Field crop: tomato
Growth stage: 1
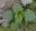
Species: solanum